Interaction volume radius: 10 \u00c5
Interaction volume height: 25 \u00c5
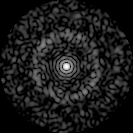
Disorder parameter: 0.8366